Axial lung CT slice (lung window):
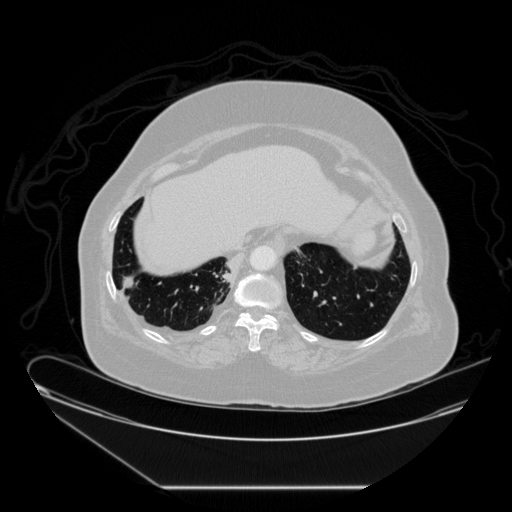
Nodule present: no